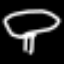
Label: mushroom